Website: crate-barrel
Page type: account-dashboard
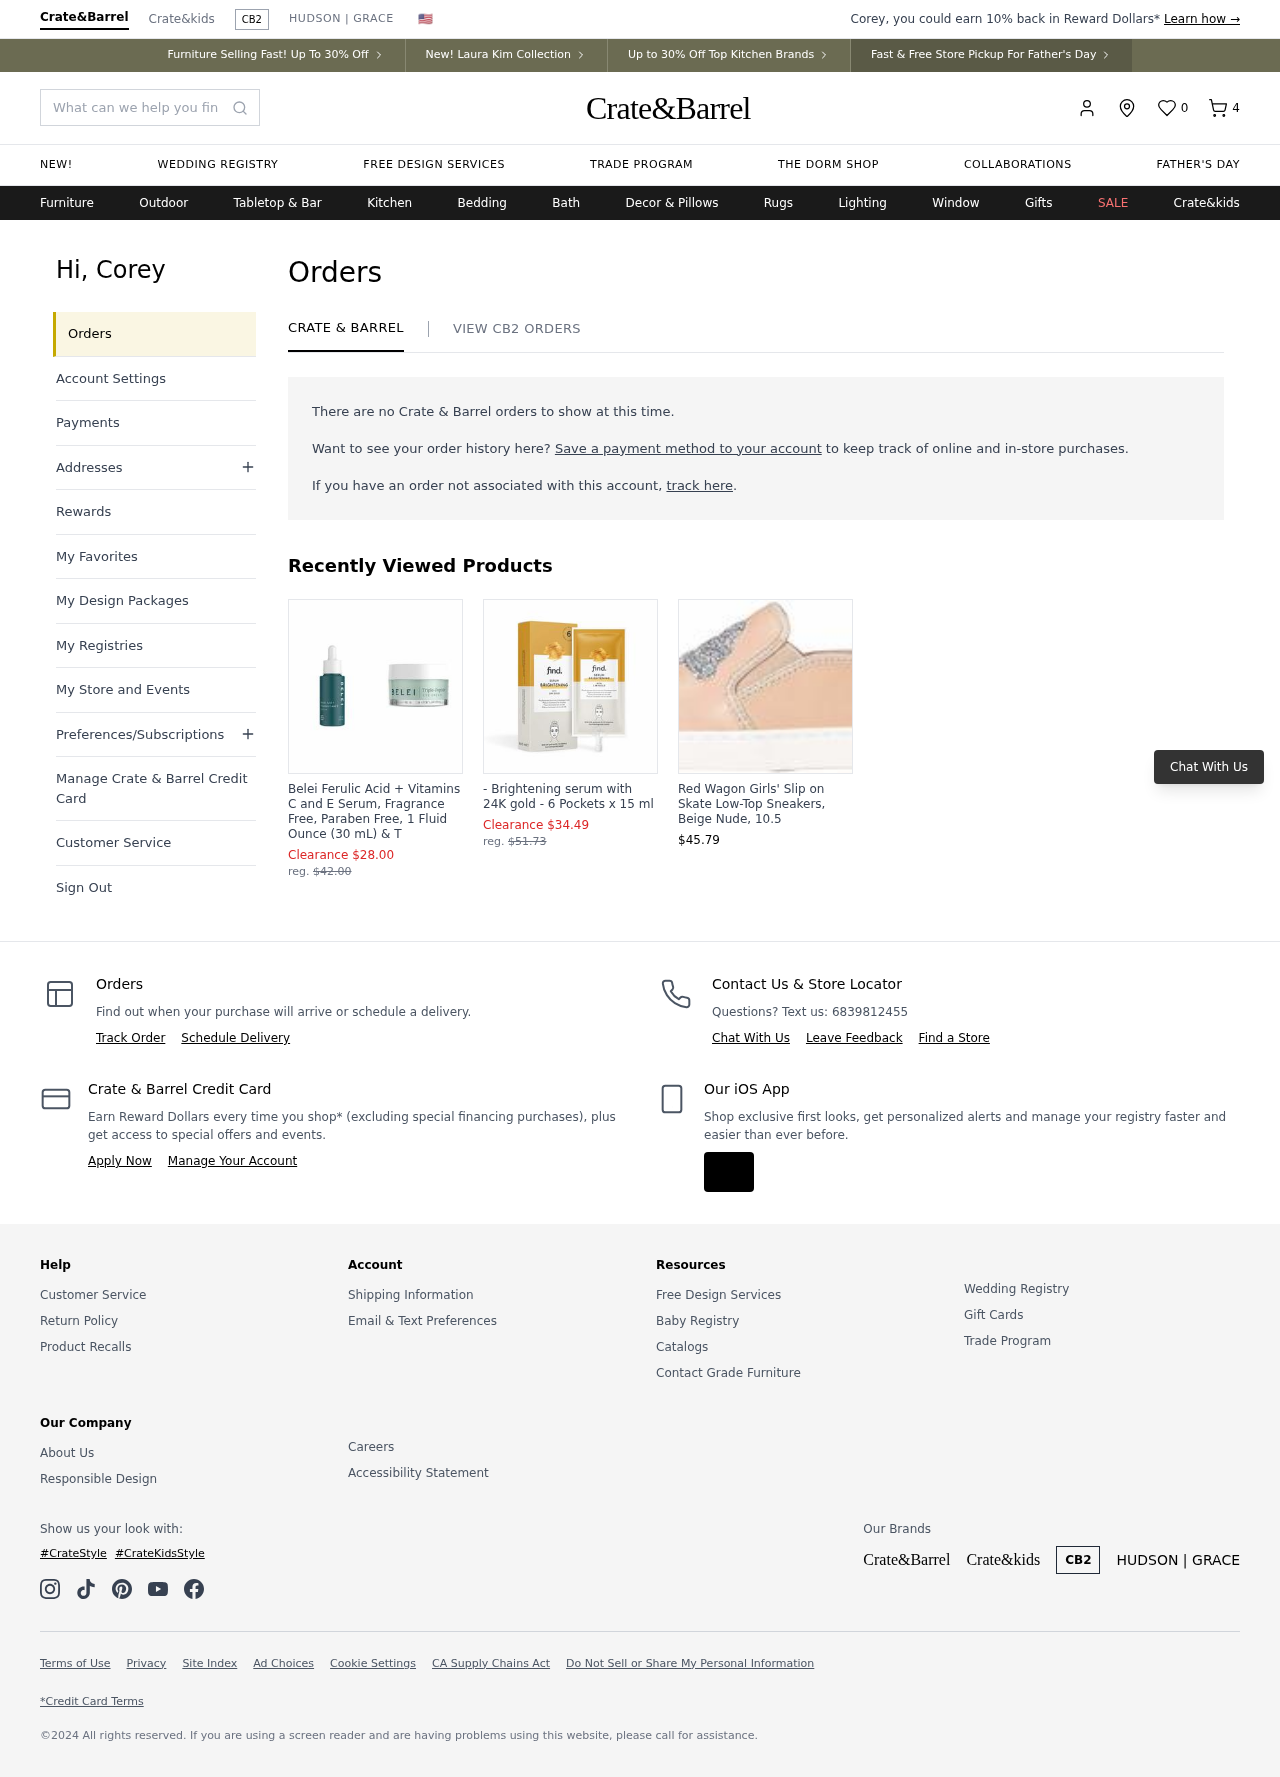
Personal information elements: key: PII_FIRSTNAME
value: Corey
Product elements: key: PRODUCT1_NAME
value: Belei Ferulic Acid + Vitamins C and E Serum, Fragrance Free, Paraben Free, 1 Fluid Ounce (30 mL) & T
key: PRODUCT1_PRICE
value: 28
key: PRODUCT2_NAME
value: - Brightening serum with 24K gold - 6 Pockets x 15 ml
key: PRODUCT2_PRICE
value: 34.49
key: PRODUCT3_NAME
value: Red Wagon Girls' Slip on Skate Low-Top Sneakers, Beige Nude, 10.5
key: PRODUCT3_PRICE
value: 45.79
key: PRODUCT1_ORIGINAL_PRICE
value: $42.00
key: PRODUCT2_ORIGINAL_PRICE
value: $51.73
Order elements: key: ORDER_NUM_ITEMS
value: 4
Search elements: key: HEADER_SEARCH
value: What can we help you find?
Other elements: key: FAVORITES_COUNT
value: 0